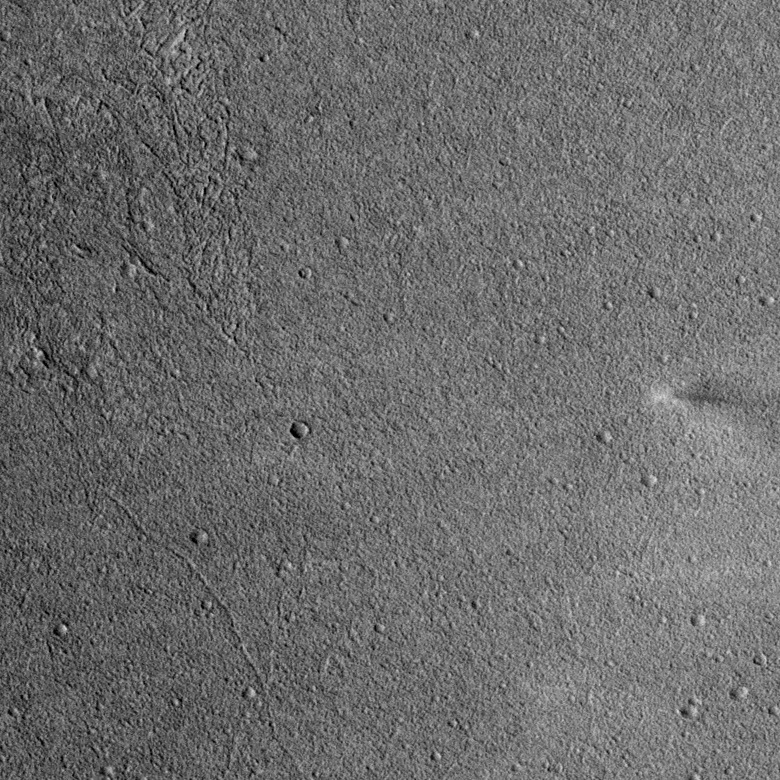
Label: dustdevil